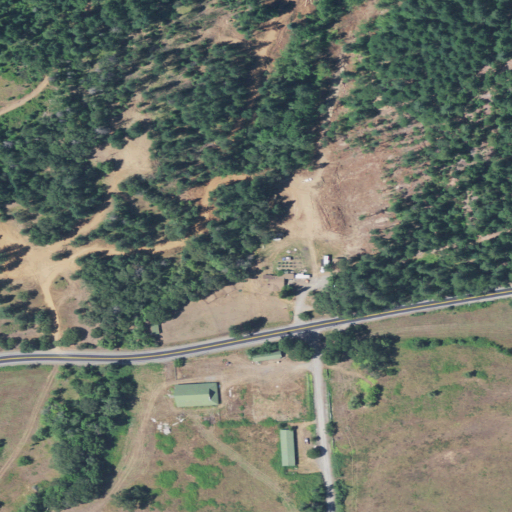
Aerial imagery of valley in Oregon named Mackin Gulch containing grassland, pasture, evergreen forest, open development, woody wetlands, low intensity development, herbaceous wetlands, mixed forest, and shrub